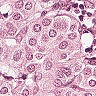
Metastatic tissue present: yes